Question: I am trying to create an indoor map like the below image.This is scrollable/moving in the whole screen.I am not getting what is a right approach to create it .Is this a Google Indoor Map ?
How can i create buttons over an image like this map ?
Please Suggest.

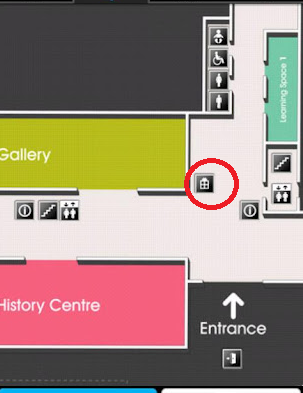
Answer: I got the solution by creating an Imagemap using html and embedded that html in a WebView.